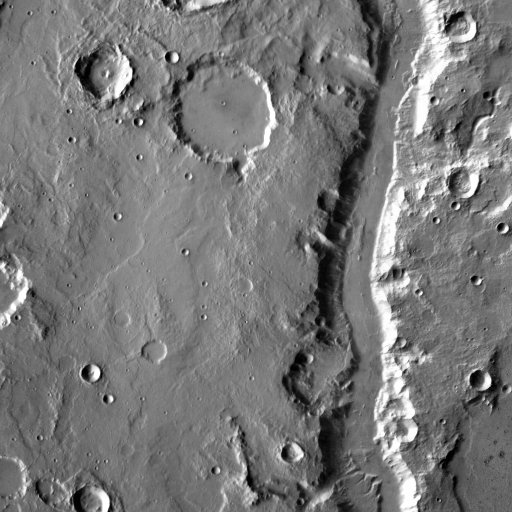
Crater classes present: Background, Other, Layered, Buried, Secondary